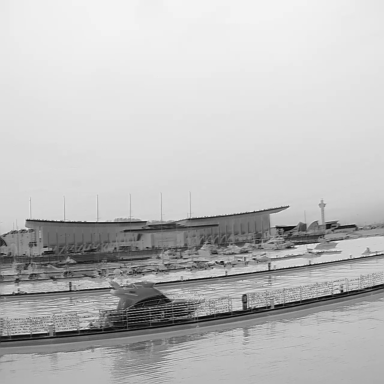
There is a canoe in the infrared image.